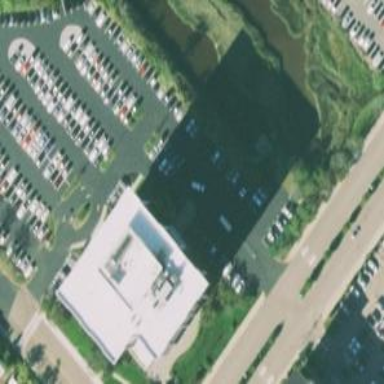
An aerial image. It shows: Building.